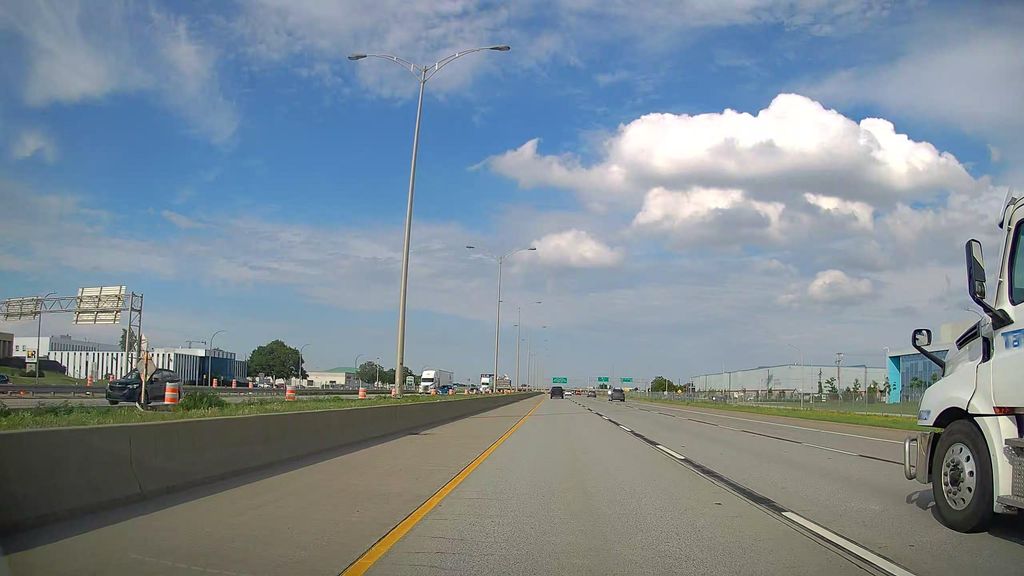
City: montreal